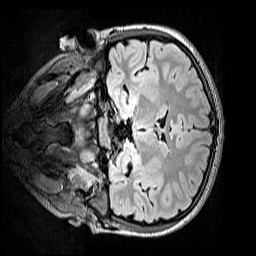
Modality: FLAIR
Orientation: coronal
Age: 9
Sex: female
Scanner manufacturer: siemens
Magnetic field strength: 3 T
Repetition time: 5 s
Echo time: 0.388 s